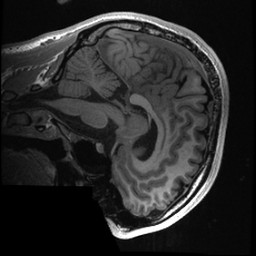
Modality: T1w
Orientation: sagittal